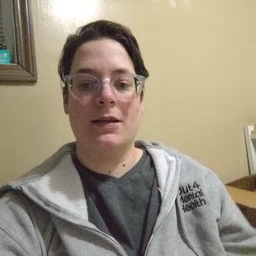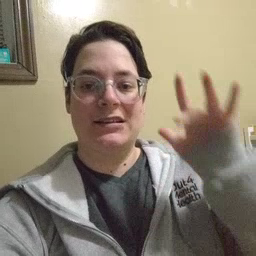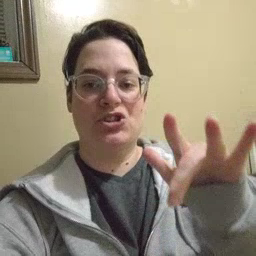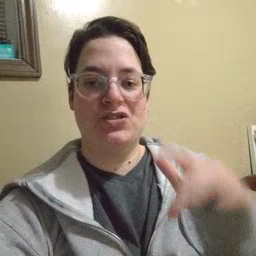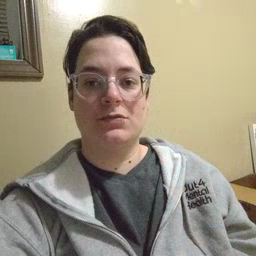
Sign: touch